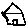
Label: house